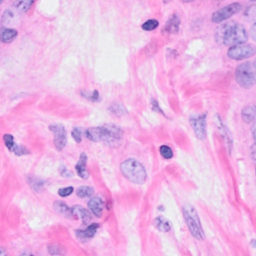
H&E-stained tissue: Breast